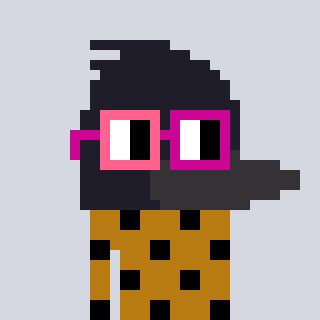
a pixel art character with square pink and red glasses, a raven-shaped head and a gold-colored body on a cool background